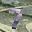
Label: 7